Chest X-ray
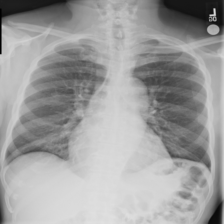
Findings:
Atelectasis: negative
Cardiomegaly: negative
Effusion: negative
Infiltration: negative
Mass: negative
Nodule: negative
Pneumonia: negative
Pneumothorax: negative
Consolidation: negative
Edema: negative
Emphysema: negative
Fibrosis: negative
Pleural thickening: negative
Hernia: negative